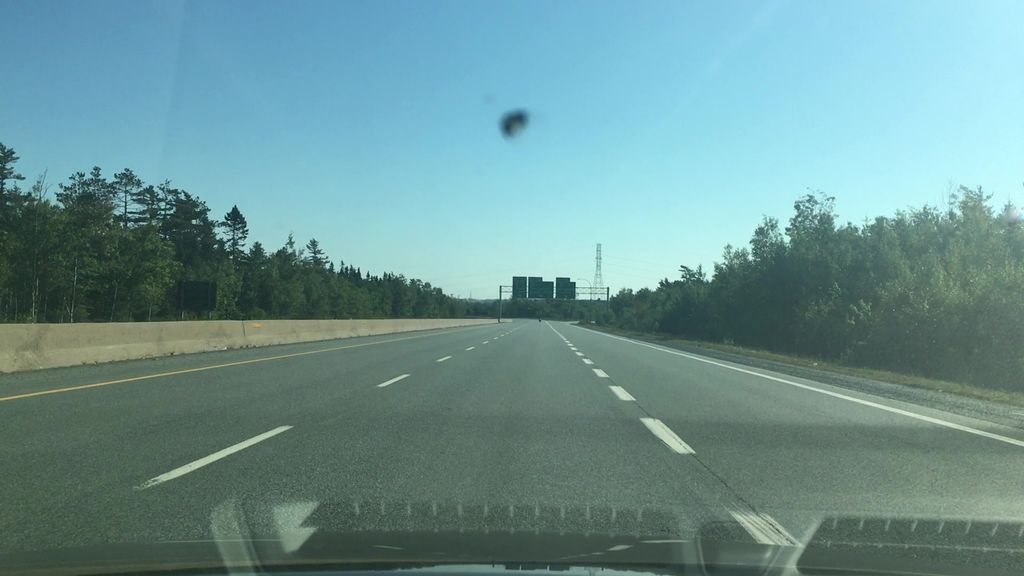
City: halifax